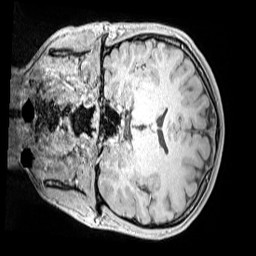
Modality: MP2RAGE
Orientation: coronal
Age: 11
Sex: male
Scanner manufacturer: siemens
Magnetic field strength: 3 T
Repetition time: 4 s
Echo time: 0.00299 s